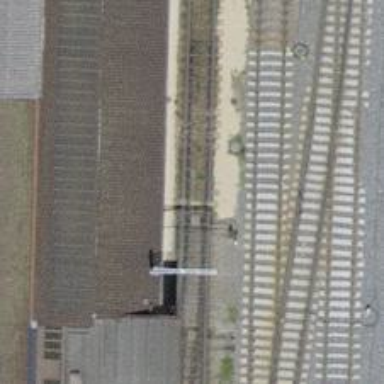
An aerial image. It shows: Railway switch.